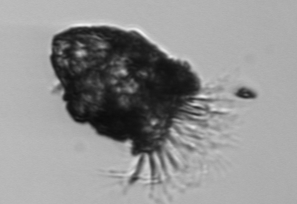
Label: Stenosemella_pacifica